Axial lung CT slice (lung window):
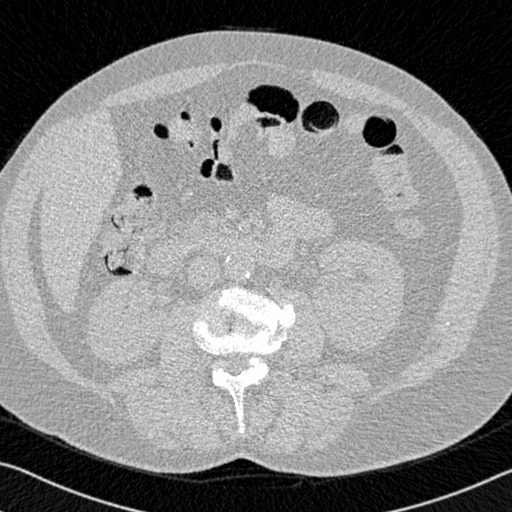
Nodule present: no